Aerial crown-view tile of a tropical tree (Barro Colorado Island, Panama), acquired 20240716:
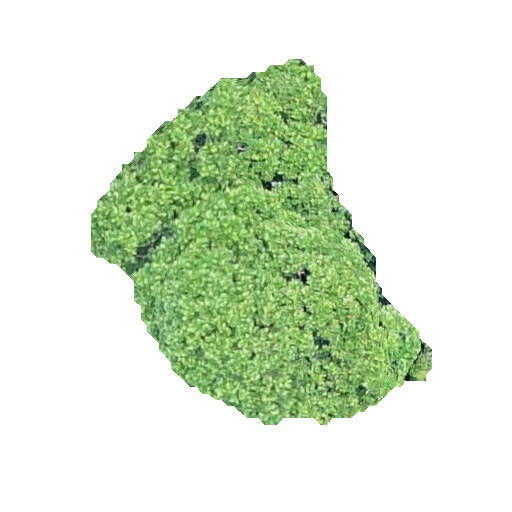
Species: Jacaranda copaia
GBIF accepted scientific name: Jacaranda copaia
Crown area: 116.071 m²